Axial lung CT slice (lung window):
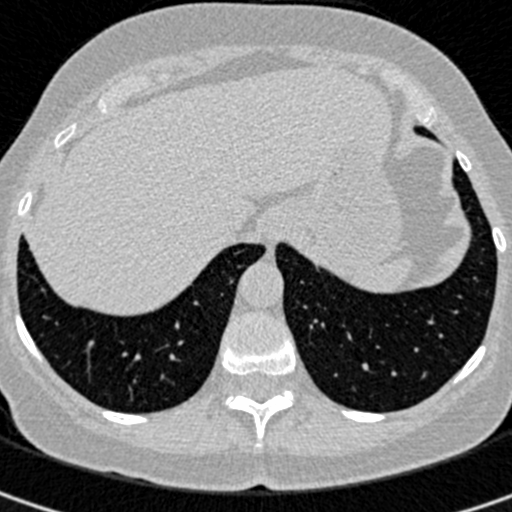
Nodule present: no